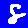
Digit: 8